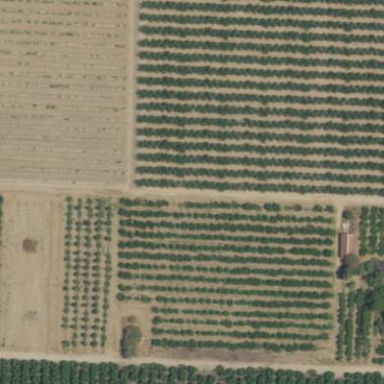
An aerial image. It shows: Orchard.